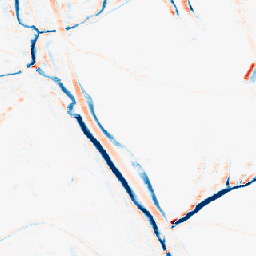
Category: morphological
Decomposition family: morphological_rect
Decomposition parameters: operation: average
width: 10
height: 5
Upsampling method: nearest
Upsampling parameters: scale: 8
Upsampling scale: 8